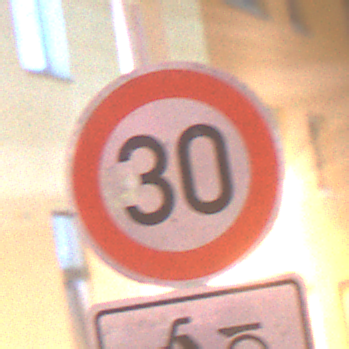
Verkehrszeichen: Geschwindigkeit30
Zusatzzeichen unten: HinweisDurchSinnbild19
Umgebung: Outdoor, Urban
Tageszeit: Night
Wetter: Clear
Licht: Artificial
Jahreszeit: NotSpecified
Kontrast: HighContrast